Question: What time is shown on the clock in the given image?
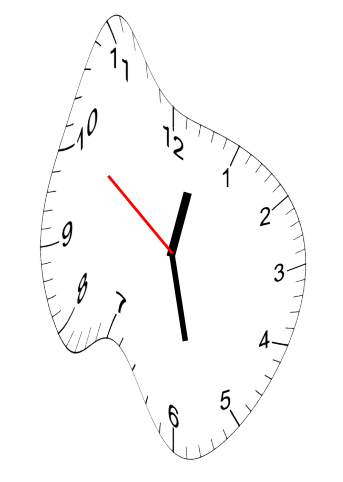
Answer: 12:27:51